You are looking at a signal-to-image encoding: consecutive vibration samples arranged as the rows of a grayscale square. What is the most likely bearing condition (normal, inner_race, outer_race, ball)?
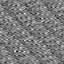
Answer: outer_race